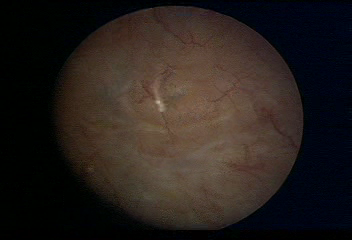
Modality: WLC
Class: Normal mucosa
Bladder cancer association: No